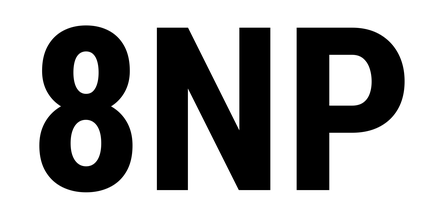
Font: Roboto_Condensed_Bold